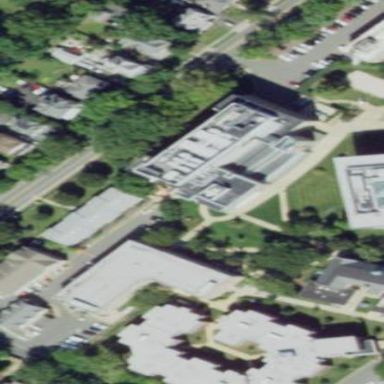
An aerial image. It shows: View of university building.